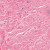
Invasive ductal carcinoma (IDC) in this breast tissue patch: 0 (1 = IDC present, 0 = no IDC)